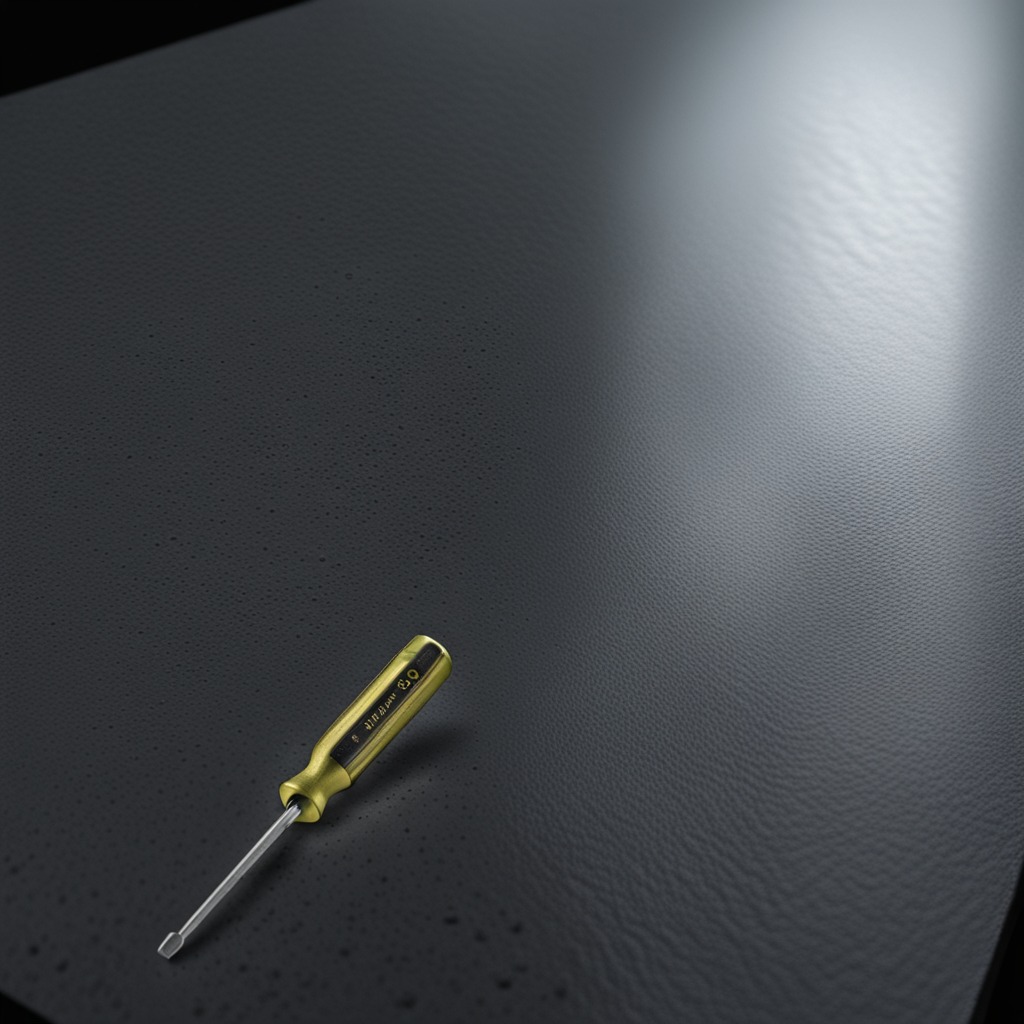
A screwdriver is lying on a clean granite table inside a workshop at night.